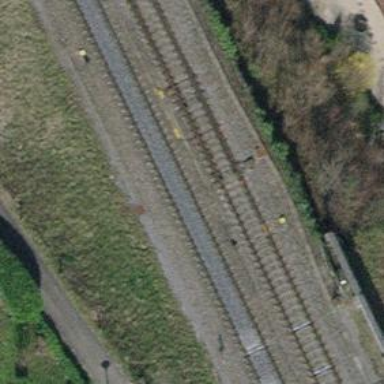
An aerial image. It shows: Railway switch.